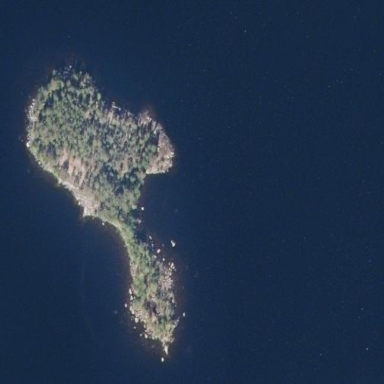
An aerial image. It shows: Islet.